Field crop: maize
Growth stage: 1
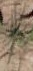
Species: salsola